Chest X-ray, AP view. Patient: 42 years old, sex M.
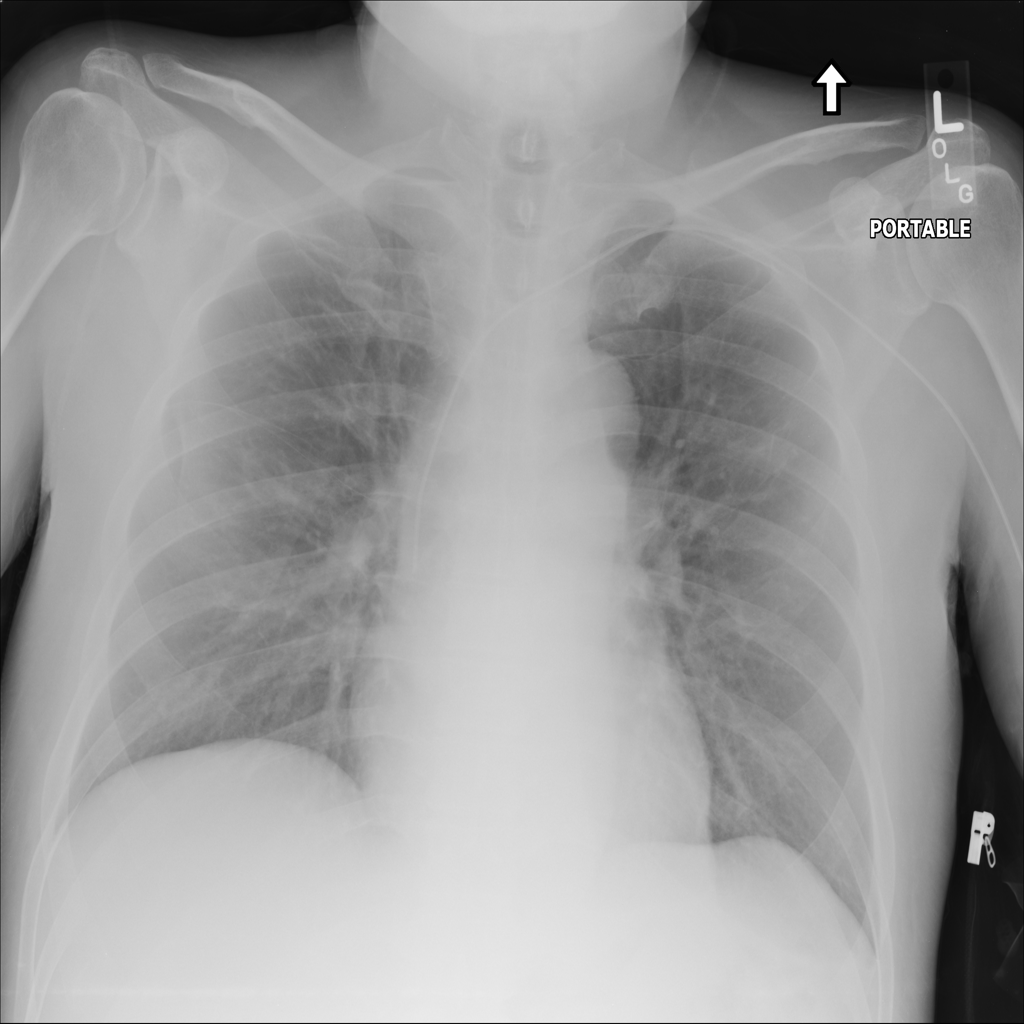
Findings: No Finding